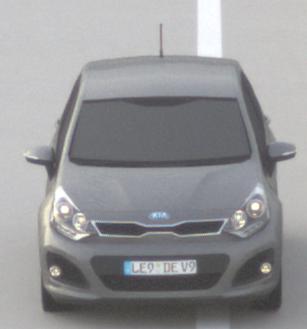
Make: KIA
Model: Rio 1.2
Detailed model: Rio (UB)
Model produced from: 2011/09
Model produced until: 2015/01
Doors: 3
Color: gray
Road condition: dry road
Daytime: sunrise or sunset
Contrast: low contrast